Для измерения скоростей частиц используется лазерный анемометр, в котором движущиеся частицы освещаются двумя пересекающимися лазерными когерентными пучками света (см. рис). Отраженный частицами свет улавливается фотоэлементом $Ф$ и преобразуется в электрический сигнал. Частицы движутся по перпендикуляру к биссектрисе угла между пучками $\alpha = 60^\circ$.
С какой скоростью двигалась частица, если при длине волны лазерного излучения $\lambda =0.63~мкм$ был зарегистрирован периодический сигнал с частотой $v=320~кГц$?
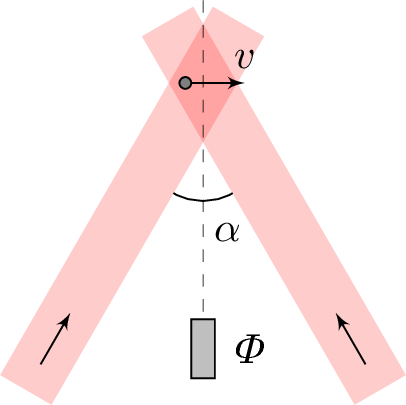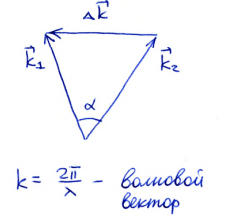
Решение: В области пересечения двух лучей будет наблюдаться интерференция.Поставим туда мысленно экран.
Ответ: $$V= 0.2~м/с.$$
Темы:
T, Оптика, Геометрическая оптика, Интерференция, Всероссийские